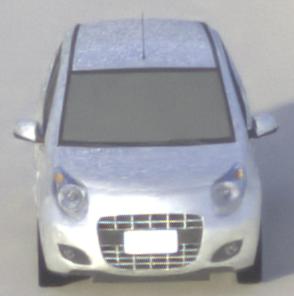
Make: Suzuki
Model: Alto 1.0
Detailed model: Alto (V)
Model produced from: 2011/02
Model produced until: 2011/03
Doors: 5
Color: white
Road condition: dry road
Daytime: morning or afternoon
Contrast: medium contrast